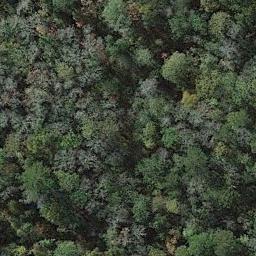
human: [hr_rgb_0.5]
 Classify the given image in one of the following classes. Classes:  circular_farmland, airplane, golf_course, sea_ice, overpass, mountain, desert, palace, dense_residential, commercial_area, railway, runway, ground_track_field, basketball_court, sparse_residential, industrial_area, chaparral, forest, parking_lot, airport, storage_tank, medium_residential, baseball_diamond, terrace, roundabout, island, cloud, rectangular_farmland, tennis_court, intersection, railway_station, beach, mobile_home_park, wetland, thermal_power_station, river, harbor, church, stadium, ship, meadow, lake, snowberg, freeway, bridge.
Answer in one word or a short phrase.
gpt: forest